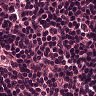
Metastatic tissue present: no